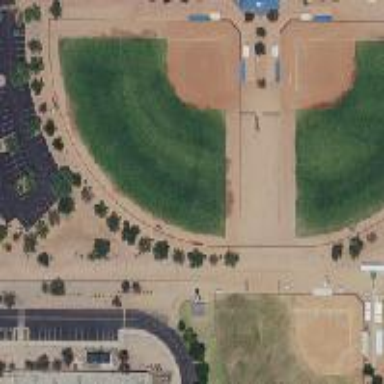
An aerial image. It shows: Softball pitch for leisure and sport activities.